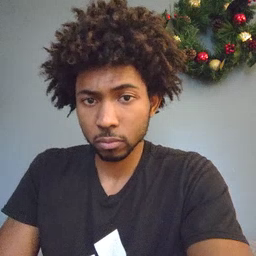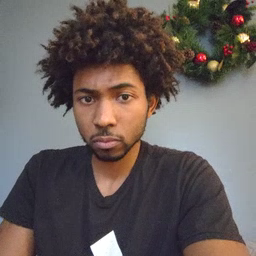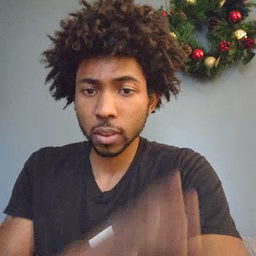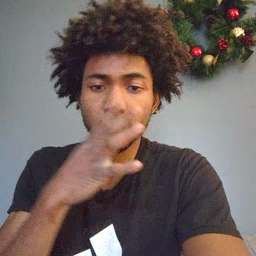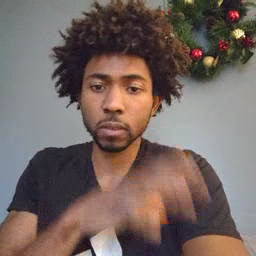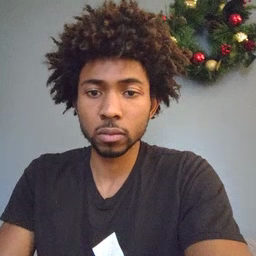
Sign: farm